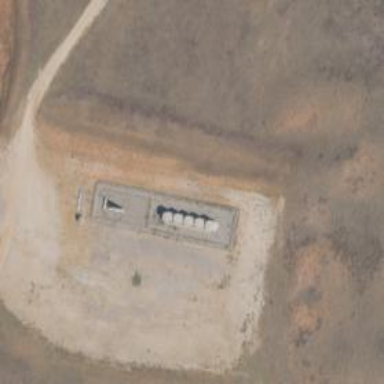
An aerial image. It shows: Storage tank with man-made structure.